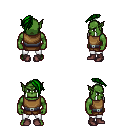
a pixel art fantasy rpg character, male body template, orc, green skin, leather chest armor, white pants, green long mohawk hairstyle, maroon shoes, four views (front, back, left, right), 2x2 character sprite sheet, small pixel art, hard edges, no anti-aliasing